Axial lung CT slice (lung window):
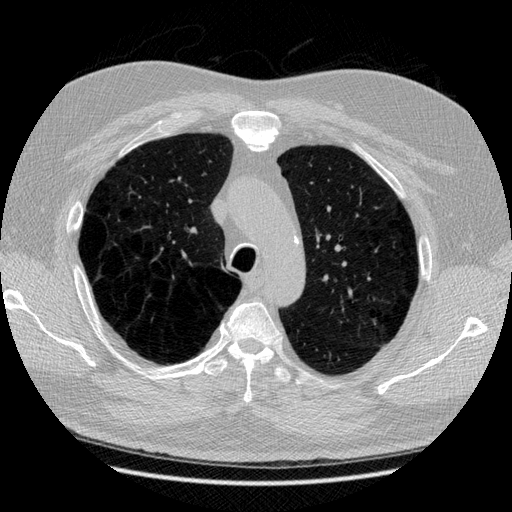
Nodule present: no